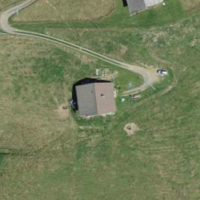
EUNIS habitat code: 23
Species observed at this site:
Euphrasia alpina